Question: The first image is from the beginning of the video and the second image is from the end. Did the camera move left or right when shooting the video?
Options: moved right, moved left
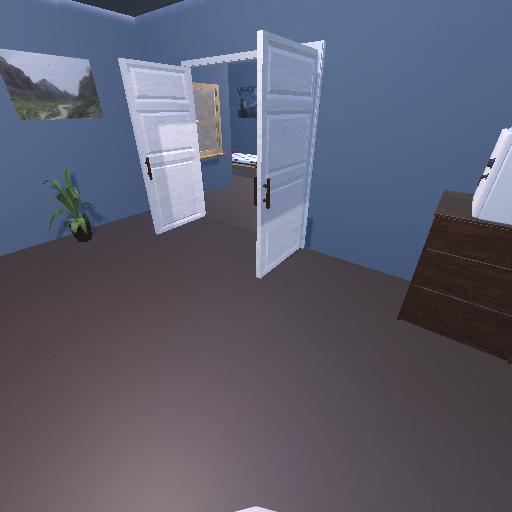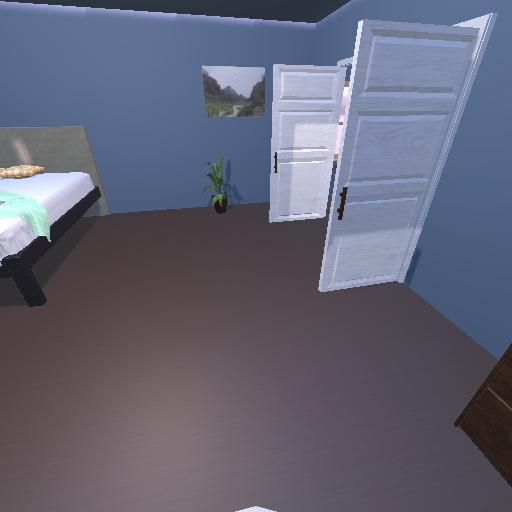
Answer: moved right